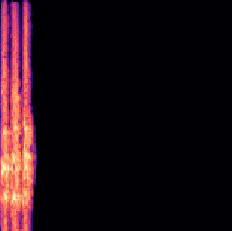
Sound class: Dog